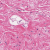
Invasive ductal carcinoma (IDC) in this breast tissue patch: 0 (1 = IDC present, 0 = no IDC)